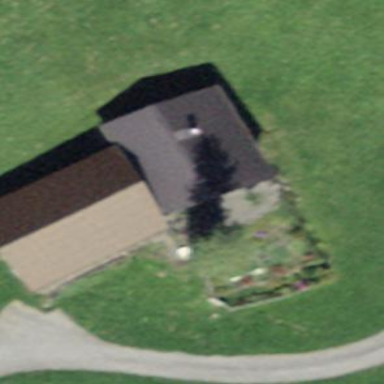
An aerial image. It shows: Barn.